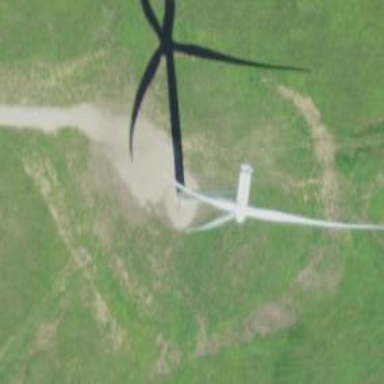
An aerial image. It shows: Wind turbine used as power generator.